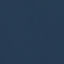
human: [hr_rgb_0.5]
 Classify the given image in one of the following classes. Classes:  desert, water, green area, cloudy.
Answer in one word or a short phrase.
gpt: water